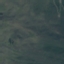
Land use / land cover: HerbaceousVegetation